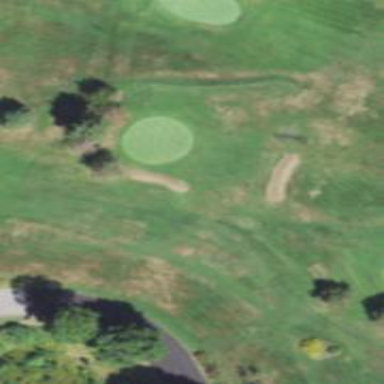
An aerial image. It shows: Golf hole.